Question: I'm using android graphview 3.1.1. I am trying to set an axis label, a label identifying what the axis is.
The only thing I've found close to this in Android GraphView is setting individual tick-mark labels as with'graphView.setHorizontalLabels(horlabels)'. Is it possible to set the entire label?
Example here, the axis labels are Month and Weight in Kg.

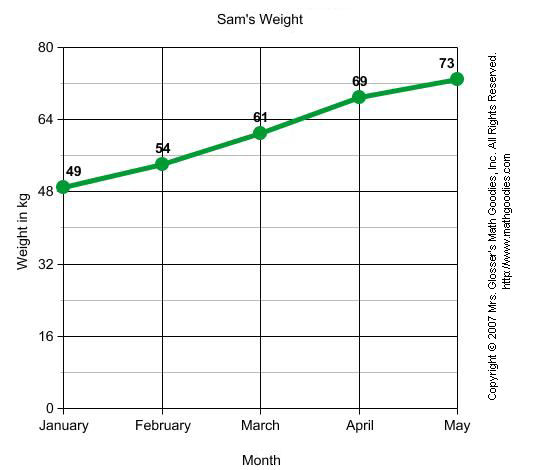
Answer: there is no build-in feature for that, but you can achieve this by nesting the GraphView-View in layouts with TextViews